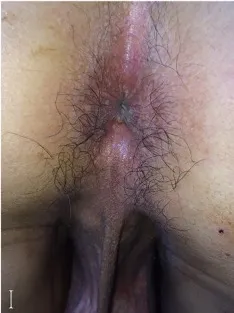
(G-I) 4 weeks later, only a few greyish white papules remained.
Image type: medical_photograph (skin_photograph)